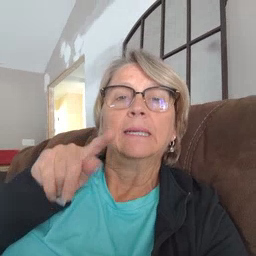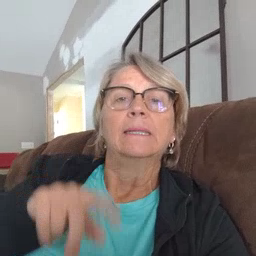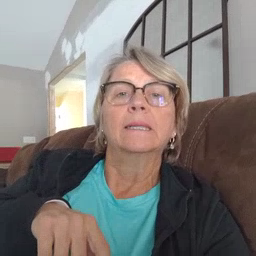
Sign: hesheit